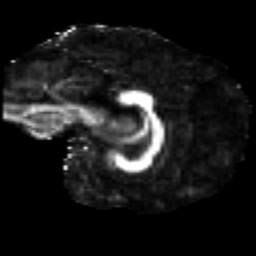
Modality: FA
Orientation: sagittal
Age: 36
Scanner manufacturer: siemens
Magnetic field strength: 3 T
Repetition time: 2.2 s
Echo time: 0.084 s